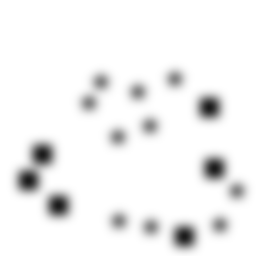
Squares: 6
Triangles: 0
Stars: 10
Total shapes: 16